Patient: sex M, age 45
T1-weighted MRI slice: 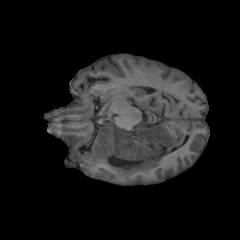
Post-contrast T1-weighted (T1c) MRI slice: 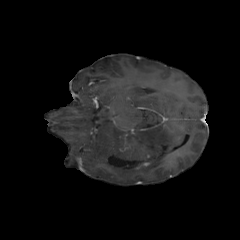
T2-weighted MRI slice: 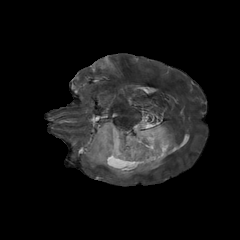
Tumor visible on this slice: yes
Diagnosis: Astrocytoma, IDH-mutant
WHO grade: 2